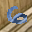
Label: 6